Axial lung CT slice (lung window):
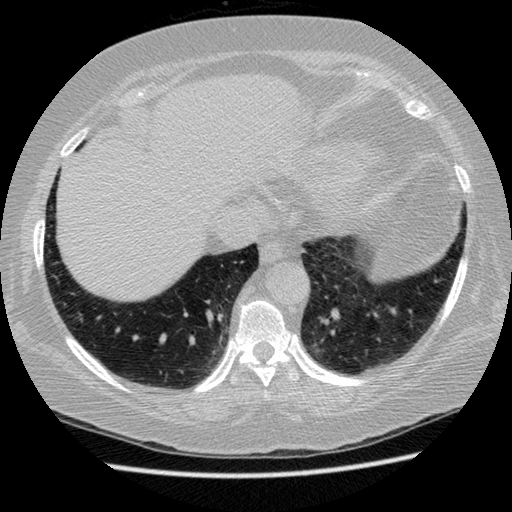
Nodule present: no